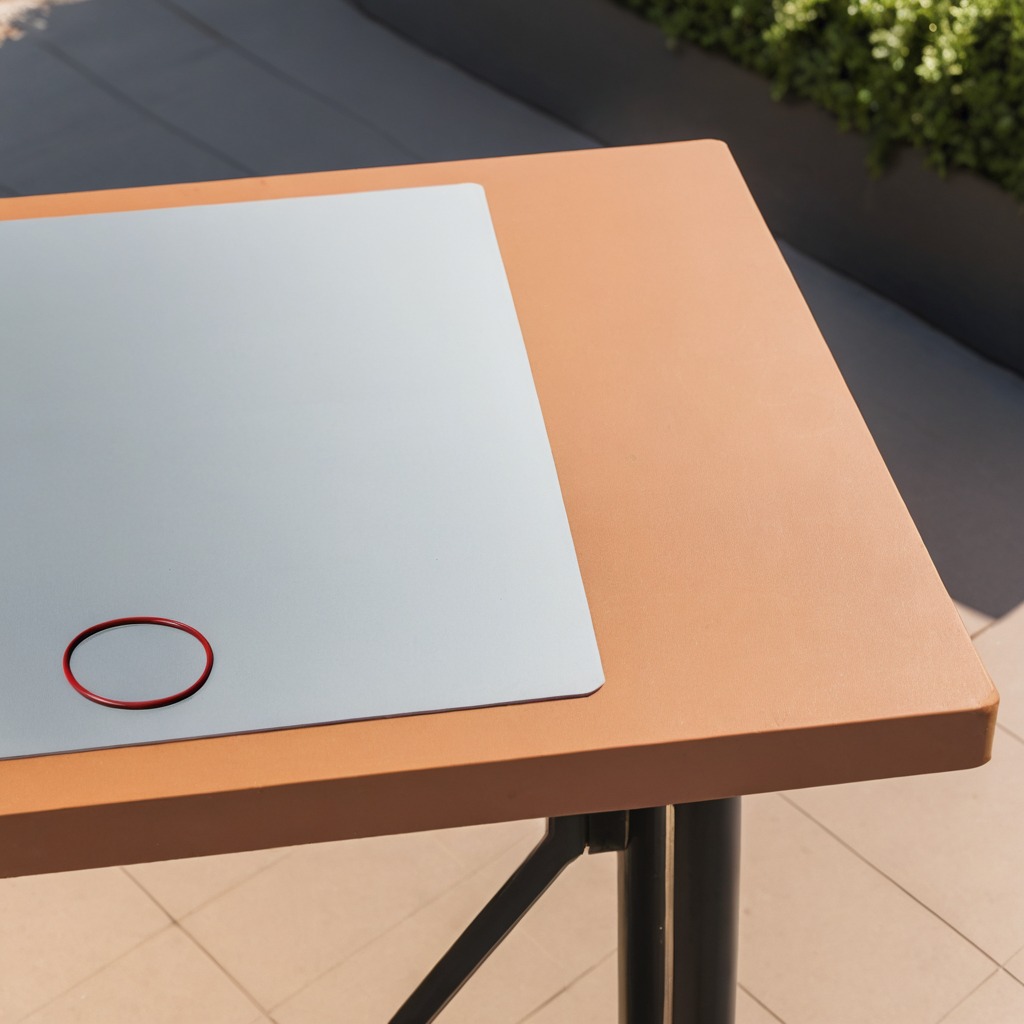
A rubber O-ring is lying on a table.